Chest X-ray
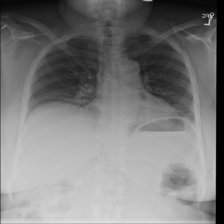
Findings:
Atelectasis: negative
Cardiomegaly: negative
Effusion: negative
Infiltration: negative
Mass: negative
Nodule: negative
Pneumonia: negative
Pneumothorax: negative
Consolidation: negative
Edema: negative
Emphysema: negative
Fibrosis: negative
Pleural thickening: negative
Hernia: negative